Question: Earlier today, I asked <URL> and got the answer I was looking for. Now I have a follow-up question:
I want the MERGE to compare each column value, per row, in the target table against the corresponding value in the source table, and make any updates based on the logic separated by 'OR' in the 'WHEN MATCHED AND' block.
I am afraid that the code I've written (pictured below) will make the updates listed in the 'THEN UPDATE SET' block if of the logic separated by 'OR' in the 'WHEN MATCHED AND' block is true.
If my hunch is correct, do you have any suggestions for how to re-write the code to have it behave like I want it to behave?

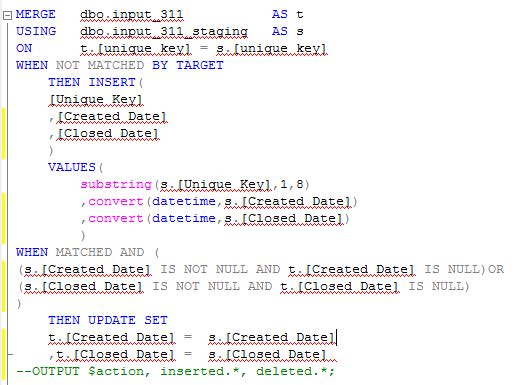
Answer: Not having your data, and not wanting to re-type your query from an image, I created a sample that I think demonstrates what you want:
'''
create table t (ID int not null,Col1 int null,Col2 int null)
create table s (ID int not null,Col1 int null,Col2 int null)
insert into t(ID,Col1,Col2) values (1,1,null),(2,null,2)
insert into s(ID,Col1,Col2) values (1,3,4),(2,5,6),(3,7,8)
;merge into t
using s
on t.ID = s.ID
when not matched then insert (ID,Col1,Col2) values (s.ID,s.Col1,s.Col2)
when matched then update
set Col1 = COALESCE(t.Col1,s.Col1),
Col2 = COALESCE(t.Col2,s.Col2)
;
select * from t
'''
Result:
'''
ID Col1 Col2
----------- ----------- -----------
1 1 4
2 5 2
3 7 8
'''
Where the key is to use 'COALESCE' to avoid updating a column value if it already has one (which I think is what you're trying to achieve)